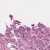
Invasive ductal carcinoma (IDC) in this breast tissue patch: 1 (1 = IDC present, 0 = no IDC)